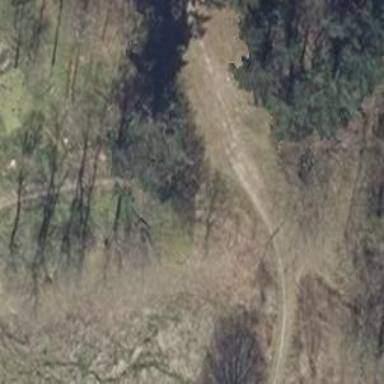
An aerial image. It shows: Track with grade 5 tracktype.